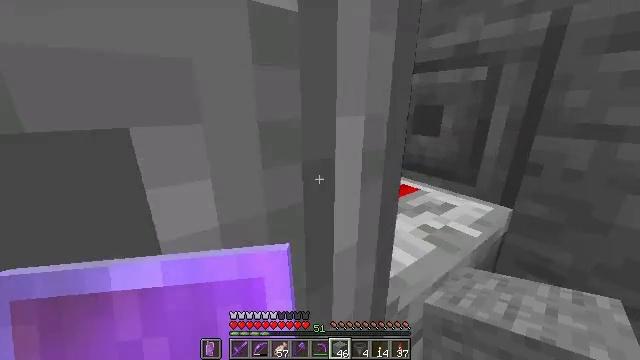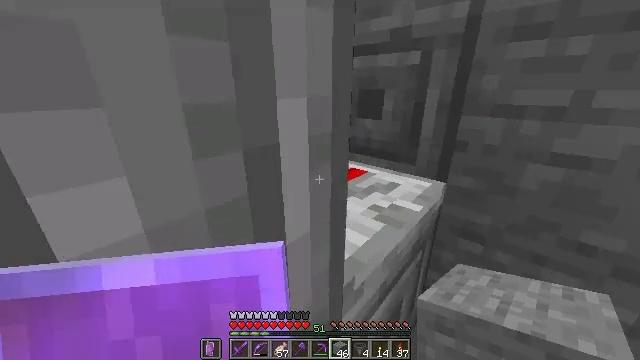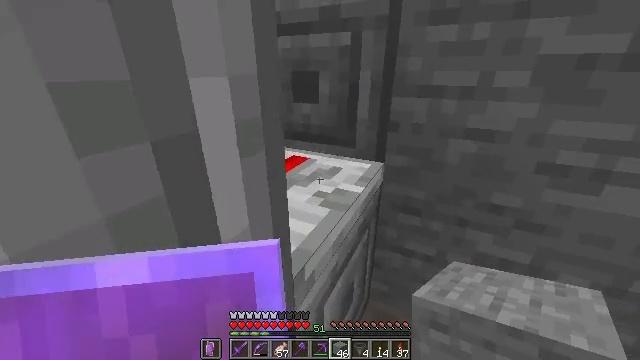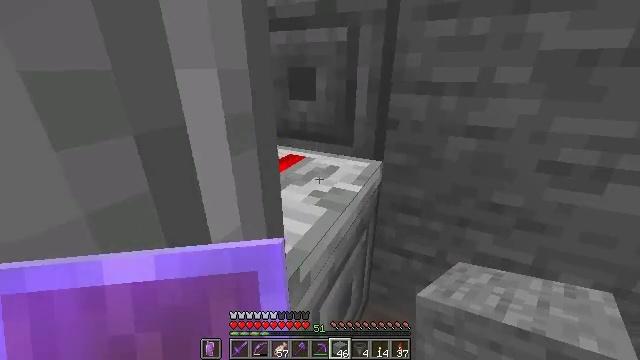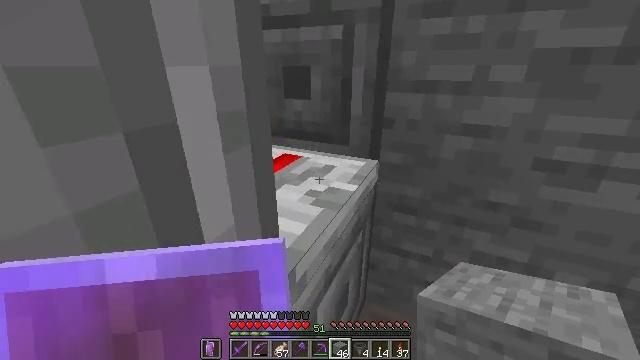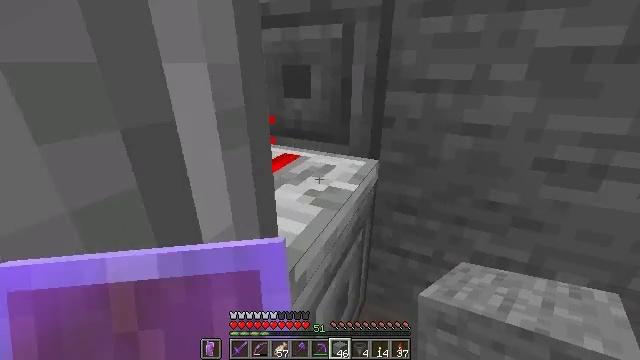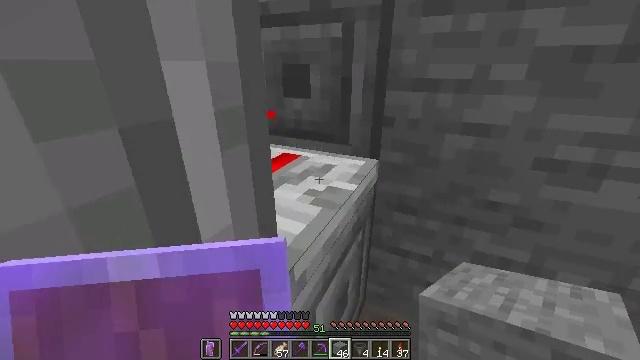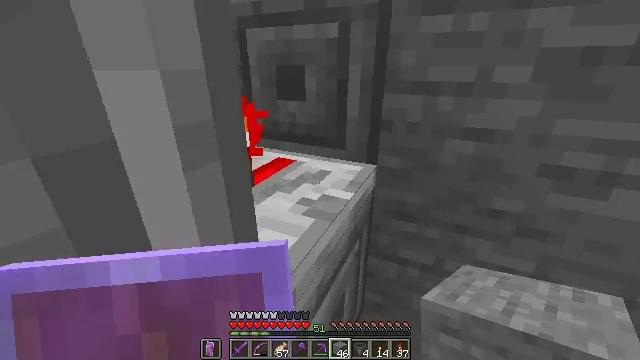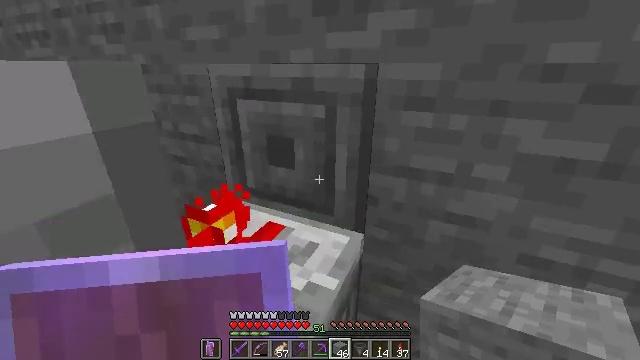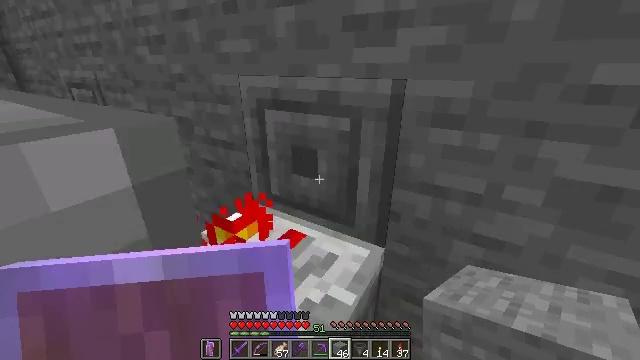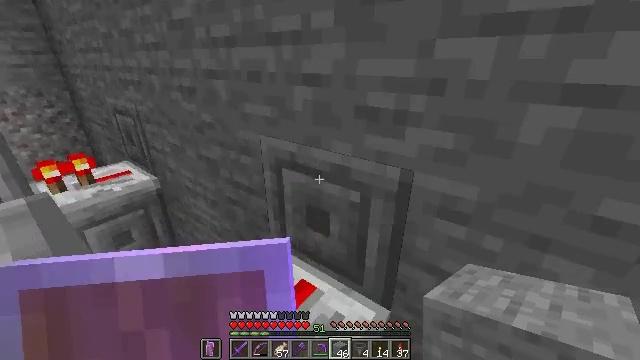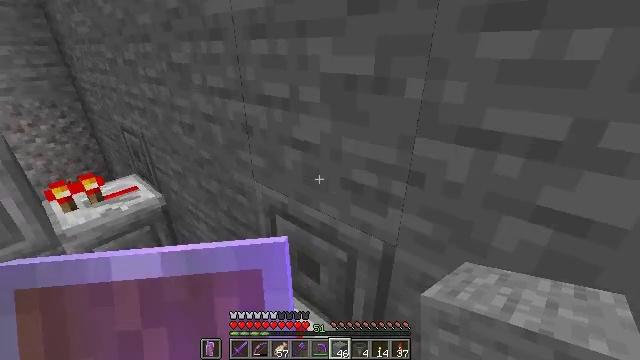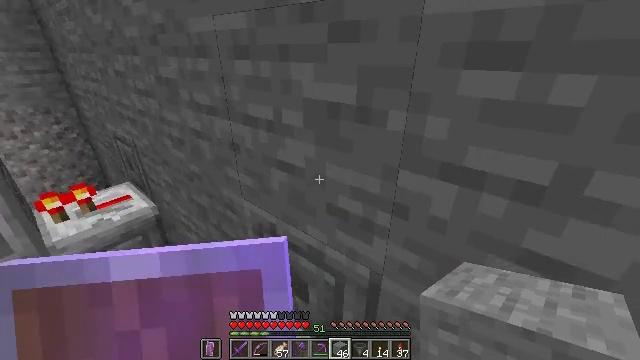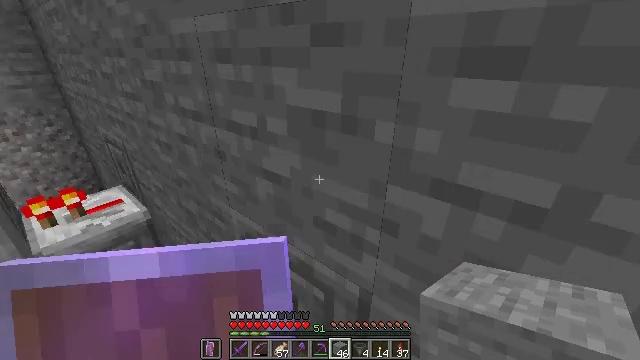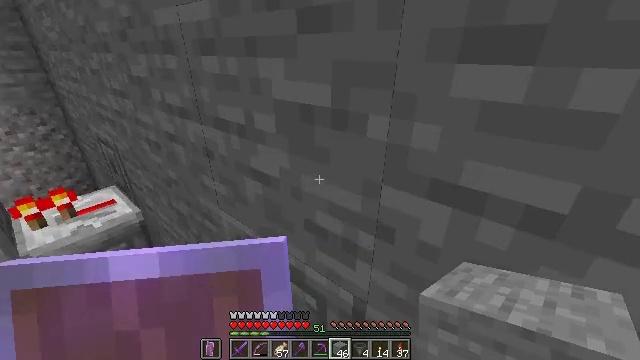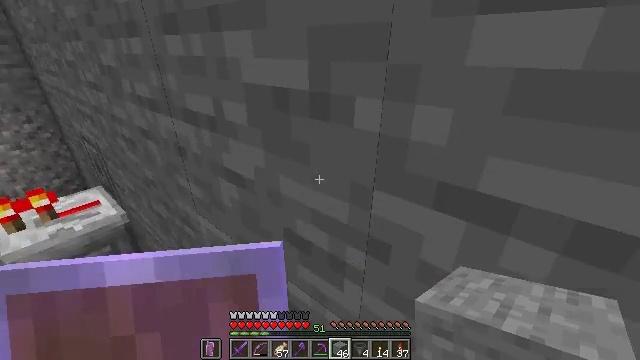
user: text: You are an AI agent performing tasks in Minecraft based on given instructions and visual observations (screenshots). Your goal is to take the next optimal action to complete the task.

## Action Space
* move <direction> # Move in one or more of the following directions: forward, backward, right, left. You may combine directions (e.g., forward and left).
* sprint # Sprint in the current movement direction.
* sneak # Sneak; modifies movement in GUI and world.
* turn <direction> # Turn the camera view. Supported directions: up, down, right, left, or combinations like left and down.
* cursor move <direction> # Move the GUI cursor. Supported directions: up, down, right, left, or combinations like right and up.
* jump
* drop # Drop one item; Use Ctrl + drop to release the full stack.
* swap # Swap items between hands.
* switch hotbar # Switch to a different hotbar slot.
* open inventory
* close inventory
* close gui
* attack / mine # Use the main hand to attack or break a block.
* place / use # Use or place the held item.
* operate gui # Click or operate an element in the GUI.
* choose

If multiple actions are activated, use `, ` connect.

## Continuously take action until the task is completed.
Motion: motion action
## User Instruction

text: Gather chiseled stone bricks from ruins.
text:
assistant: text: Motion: turn right and down
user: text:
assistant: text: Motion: turn right and down
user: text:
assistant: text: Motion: no_op
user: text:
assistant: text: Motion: no_op
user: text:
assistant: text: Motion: no_op
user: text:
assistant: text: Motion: no_op
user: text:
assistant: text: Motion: move forward
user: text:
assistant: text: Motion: move forward, jump
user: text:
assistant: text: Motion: move forward, turn left, jump
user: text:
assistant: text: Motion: move forward, turn left and down, jump
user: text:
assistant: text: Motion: move forward, turn left and down, jump
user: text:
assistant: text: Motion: move forward
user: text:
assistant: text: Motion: move forward
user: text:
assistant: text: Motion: move forward and move left
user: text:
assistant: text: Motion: move forward and move left
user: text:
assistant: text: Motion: move forward and move left
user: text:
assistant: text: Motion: move forward and move left, turn right
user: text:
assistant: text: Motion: move forward and move left, turn right
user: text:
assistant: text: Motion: turn right and down
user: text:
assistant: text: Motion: sneak, turn right and down
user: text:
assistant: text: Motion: sneak, turn right and down
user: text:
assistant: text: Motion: sneak, turn right and down
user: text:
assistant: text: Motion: sneak, turn right and down
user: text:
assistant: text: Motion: sneak, turn right and down
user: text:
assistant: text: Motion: sneak, turn right
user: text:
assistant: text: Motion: sneak
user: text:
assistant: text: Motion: move back, sneak
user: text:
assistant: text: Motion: move back, sneak
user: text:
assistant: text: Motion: move back, sneak
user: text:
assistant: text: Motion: move back, sneak